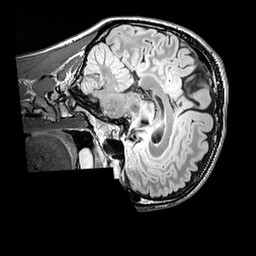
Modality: FLAIR
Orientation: sagittal
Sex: male
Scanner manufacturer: siemens
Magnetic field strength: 3 T
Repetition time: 5 s
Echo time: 0.395 s